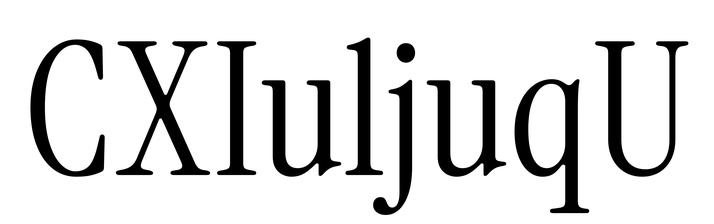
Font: InstrumentSerif-Regular